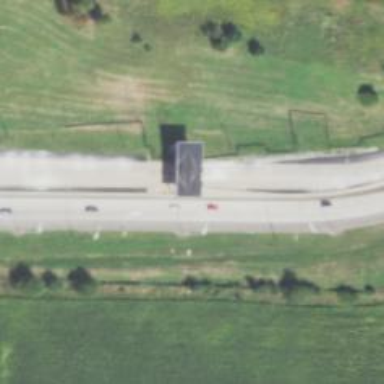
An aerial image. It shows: Toll gantry on the road.